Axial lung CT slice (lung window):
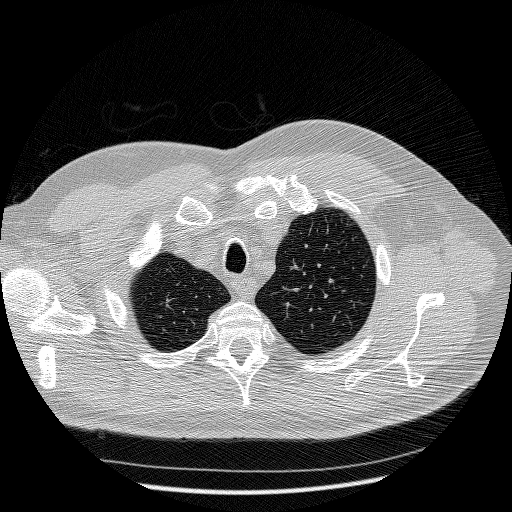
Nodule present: no